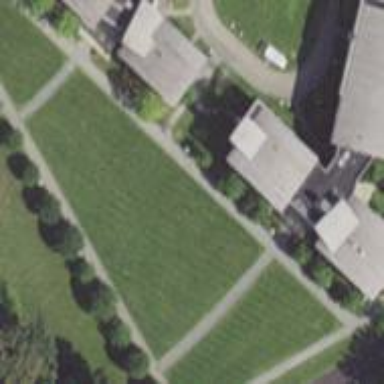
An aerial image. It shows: Dormitory building.